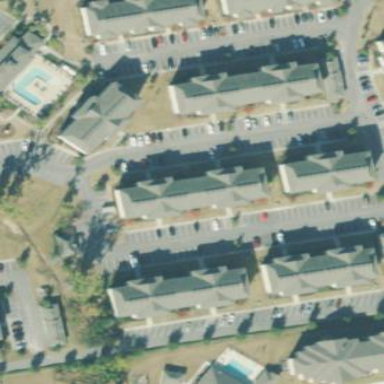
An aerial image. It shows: Residential area with apartments.